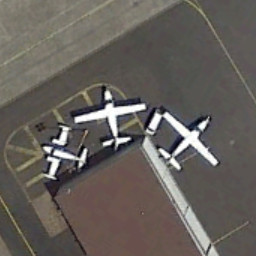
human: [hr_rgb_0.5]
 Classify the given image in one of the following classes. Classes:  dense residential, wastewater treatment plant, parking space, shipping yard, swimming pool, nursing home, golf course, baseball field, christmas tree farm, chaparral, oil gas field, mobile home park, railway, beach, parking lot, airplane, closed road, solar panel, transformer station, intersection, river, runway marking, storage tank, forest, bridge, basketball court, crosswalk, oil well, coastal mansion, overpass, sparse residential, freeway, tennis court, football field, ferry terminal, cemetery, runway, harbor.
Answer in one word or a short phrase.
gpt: airplane